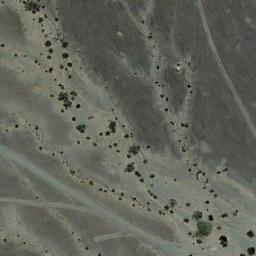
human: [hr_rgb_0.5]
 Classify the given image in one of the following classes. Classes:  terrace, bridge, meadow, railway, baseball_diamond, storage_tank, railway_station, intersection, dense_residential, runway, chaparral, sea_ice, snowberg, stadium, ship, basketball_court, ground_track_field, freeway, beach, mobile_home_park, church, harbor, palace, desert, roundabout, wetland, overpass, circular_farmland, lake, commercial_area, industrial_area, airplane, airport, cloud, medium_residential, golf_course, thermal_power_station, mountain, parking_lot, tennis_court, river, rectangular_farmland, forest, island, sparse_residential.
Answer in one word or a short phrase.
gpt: chaparral